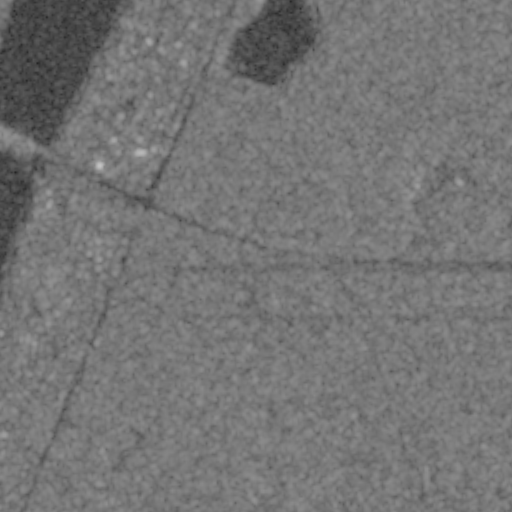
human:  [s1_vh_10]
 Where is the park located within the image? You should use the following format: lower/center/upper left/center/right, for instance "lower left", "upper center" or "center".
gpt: The park is located in the upper left of the image.
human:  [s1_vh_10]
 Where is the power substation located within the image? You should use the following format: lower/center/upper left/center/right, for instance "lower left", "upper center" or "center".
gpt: The power substation is located in the center left of the image.
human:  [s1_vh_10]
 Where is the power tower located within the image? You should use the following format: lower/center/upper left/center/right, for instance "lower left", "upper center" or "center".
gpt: The power tower is located in the center left of the image.
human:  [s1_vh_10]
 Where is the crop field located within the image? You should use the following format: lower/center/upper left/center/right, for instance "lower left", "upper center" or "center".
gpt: There is no crop field in the image.

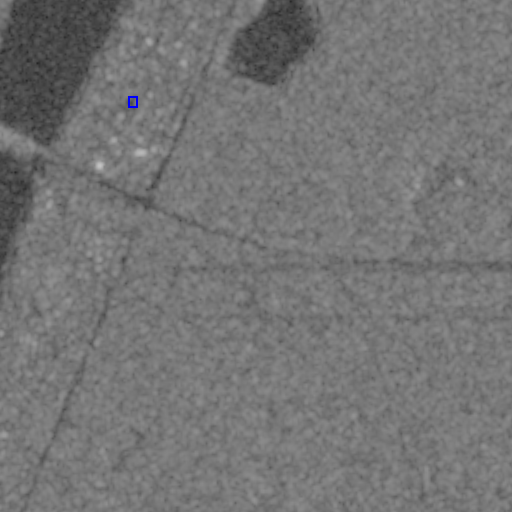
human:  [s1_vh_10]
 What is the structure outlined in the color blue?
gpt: The structure outlined in blue is a park.
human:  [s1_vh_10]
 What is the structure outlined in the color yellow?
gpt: There is no yellow outline.